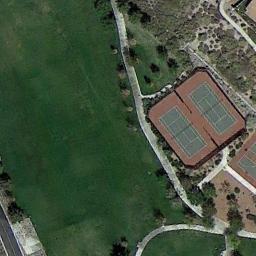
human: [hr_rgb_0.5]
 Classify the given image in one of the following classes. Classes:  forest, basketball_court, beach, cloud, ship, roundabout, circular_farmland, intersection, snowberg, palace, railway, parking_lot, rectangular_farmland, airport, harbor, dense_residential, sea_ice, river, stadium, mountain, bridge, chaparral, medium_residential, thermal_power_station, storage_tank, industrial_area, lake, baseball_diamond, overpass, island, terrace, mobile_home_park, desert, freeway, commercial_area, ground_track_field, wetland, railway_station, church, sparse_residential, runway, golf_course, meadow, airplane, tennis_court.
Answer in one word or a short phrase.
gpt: tennis_court